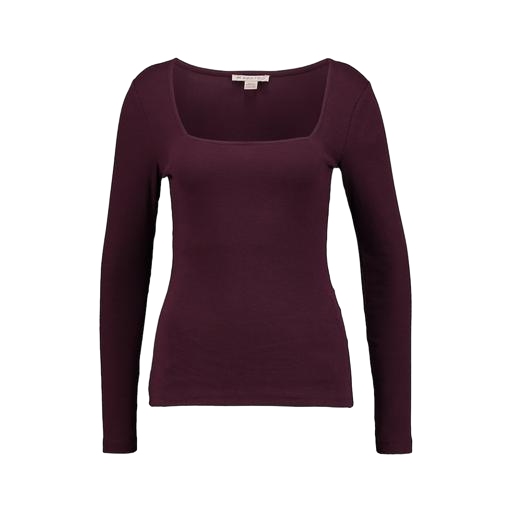
purple long-sleeve top, long-sleeve top, longsleeve t-shirt, white background